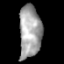
Tissue: prostate
Cell type: T cells
Senescence score: 0.3467
Nuclear area (px): 1132
Mean DAPI intensity: 163.425